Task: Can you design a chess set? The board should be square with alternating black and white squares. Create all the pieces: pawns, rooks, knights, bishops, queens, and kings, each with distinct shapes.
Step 1801:
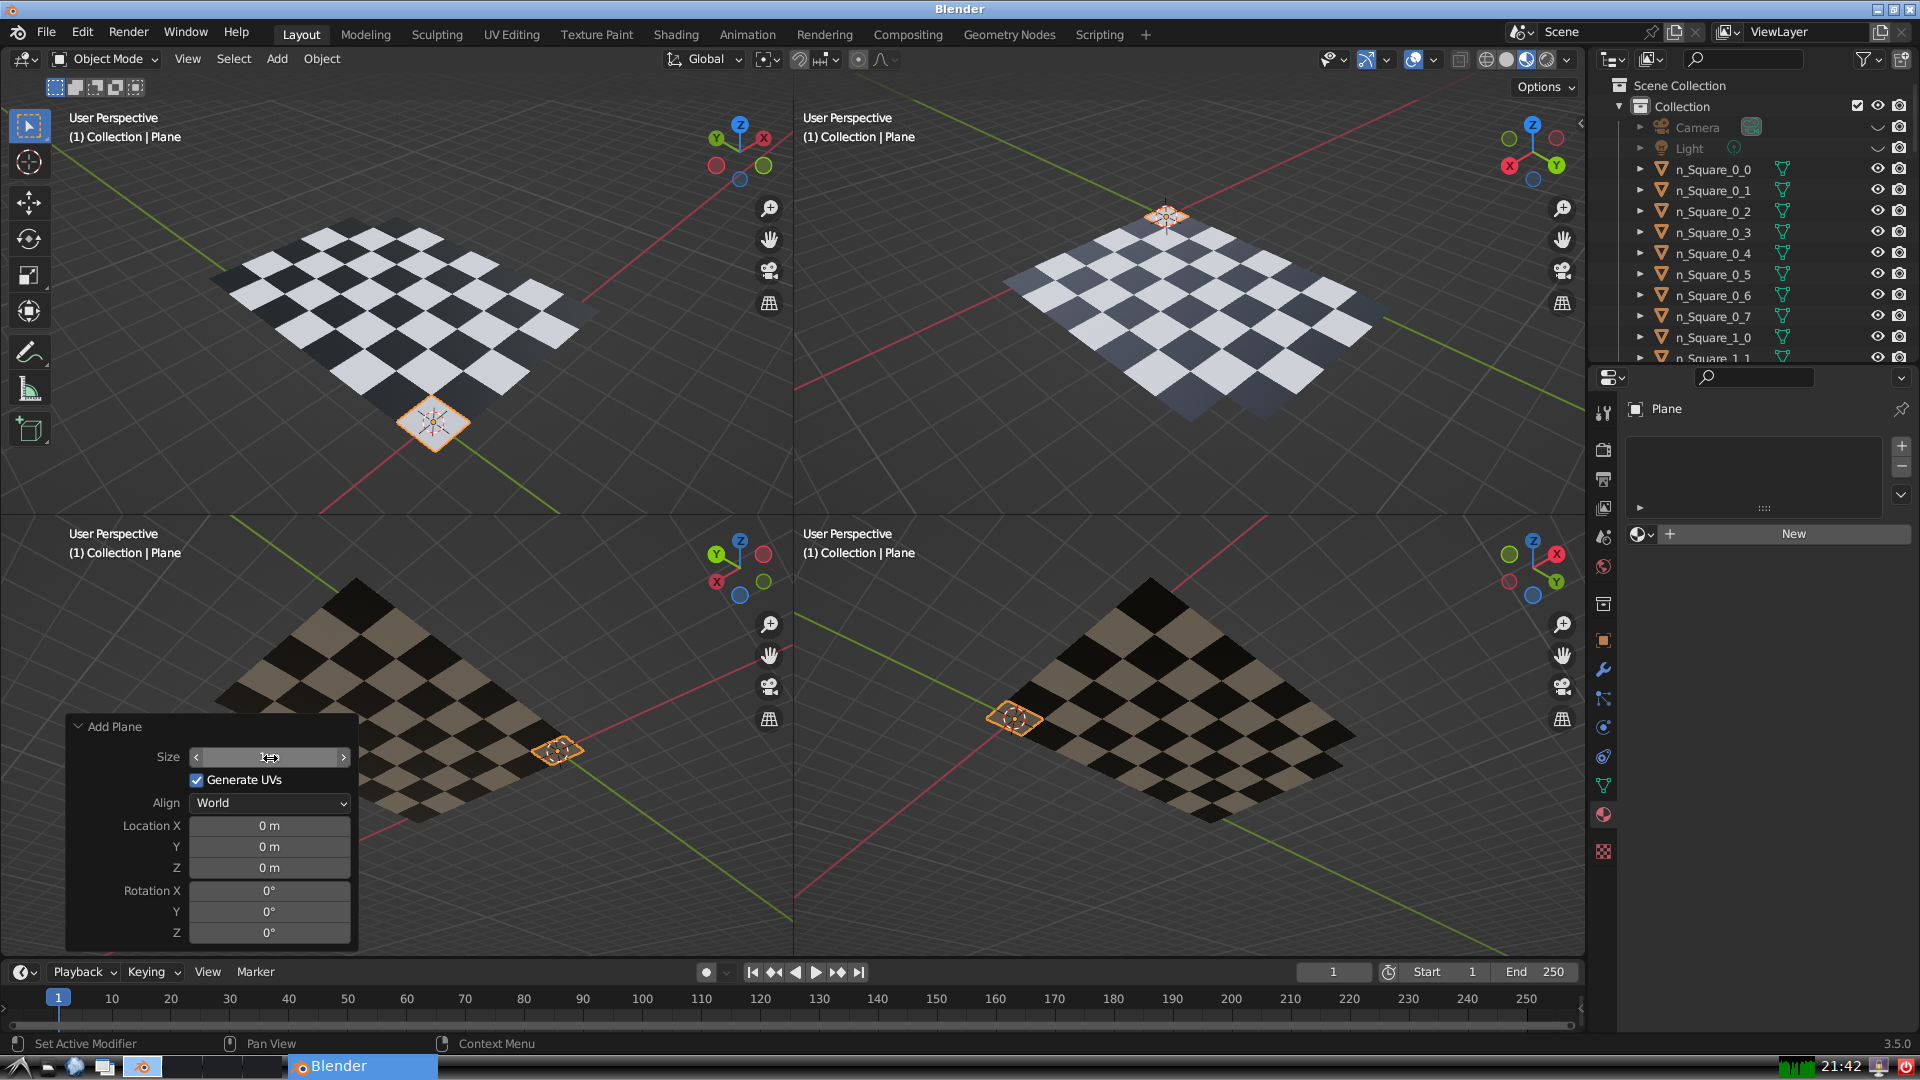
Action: {"mouse_move": [960, 540]}